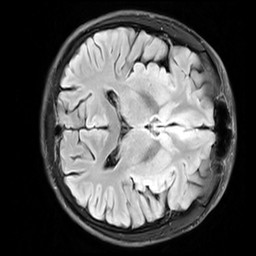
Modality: FLAIR
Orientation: axial
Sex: male
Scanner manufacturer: siemens
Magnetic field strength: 3 T
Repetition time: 10 s
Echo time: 0.09 s